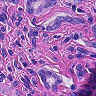
Metastatic tissue present: yes